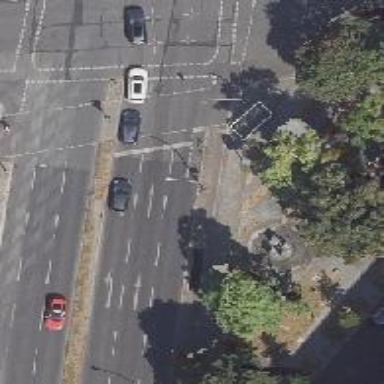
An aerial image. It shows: Road with traffic signals.